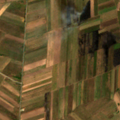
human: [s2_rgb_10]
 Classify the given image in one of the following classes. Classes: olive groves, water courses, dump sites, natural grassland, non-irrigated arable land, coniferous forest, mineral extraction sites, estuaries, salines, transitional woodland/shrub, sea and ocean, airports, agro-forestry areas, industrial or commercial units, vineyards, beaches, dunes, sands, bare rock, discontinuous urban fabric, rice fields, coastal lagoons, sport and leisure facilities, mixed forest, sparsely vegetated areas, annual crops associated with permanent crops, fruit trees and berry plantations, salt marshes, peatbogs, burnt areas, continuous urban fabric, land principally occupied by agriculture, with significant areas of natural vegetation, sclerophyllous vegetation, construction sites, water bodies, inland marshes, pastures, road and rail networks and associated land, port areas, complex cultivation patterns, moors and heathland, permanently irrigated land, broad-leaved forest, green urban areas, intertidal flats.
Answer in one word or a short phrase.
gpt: non-irrigated arable land